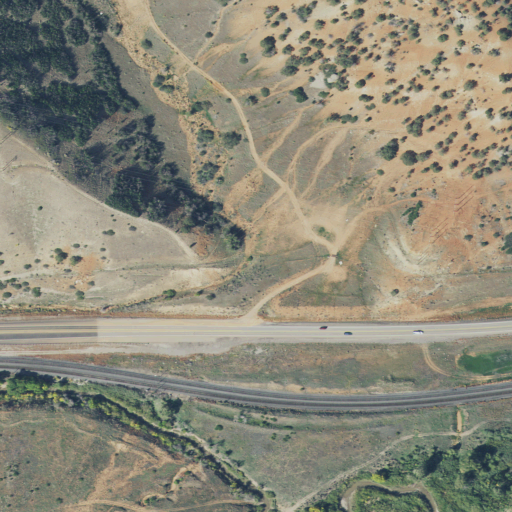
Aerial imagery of valley in Utah named Long Hollow containing shrub, open development, grassland, deciduous forest, evergreen forest, woody wetlands, and low intensity development